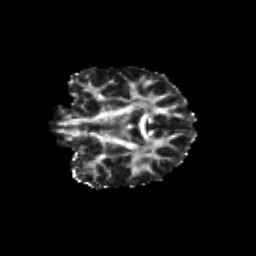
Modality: FA
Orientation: coronal
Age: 12
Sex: female
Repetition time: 9.512 s
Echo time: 0.089 s